Question: I am trying to import an image in just cell number 1 and 2 ! , but I the result is my image will show in last cell ! I do not know why !! this is the picture that shows my situation :

'''
// Configure the cell.
NSUInteger row = [indexPath row];
cell.textLabel.text = [titles objectAtIndex:row];
cell.detailTextLabel.text = [subtitle objectAtIndex:row];
switch (indexPath.row) {
case 0:
cell.imageView.image = [UIImage imageNamed:@"new.png"];
break;
case 1:
cell.imageView.image = [UIImage imageNamed:@"new.png"];
break;
}
return cell;
}
'''
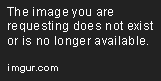
Answer: Either in your 'tableView:cellForRowAtIndexPath:' set the 'imageView''s image to nil before conditionally checking to set the new image or implement 'prepareForReuse' on your cell subclass and set all of the cell's views values to nil.
This will ensure that reused cells are 'clean' before they're brought on screen.
Alternatively you could edit your 'switch' to look like:
'''
switch (indexPath.row) {
case 0:
cell.imageView.image = [UIImage imageNamed:@"new.png"];
break;
case 1:
cell.imageView.image = [UIImage imageNamed:@"new.png"];
break;
default:
cell.imageView.image = nil;
break;
}
'''